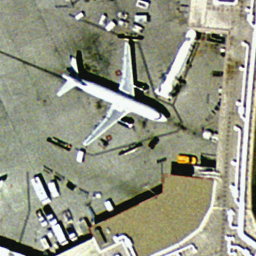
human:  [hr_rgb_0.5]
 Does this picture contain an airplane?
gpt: yes

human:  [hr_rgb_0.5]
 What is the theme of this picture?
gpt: airport

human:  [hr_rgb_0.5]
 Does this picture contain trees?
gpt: no

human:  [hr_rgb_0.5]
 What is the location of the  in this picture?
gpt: center